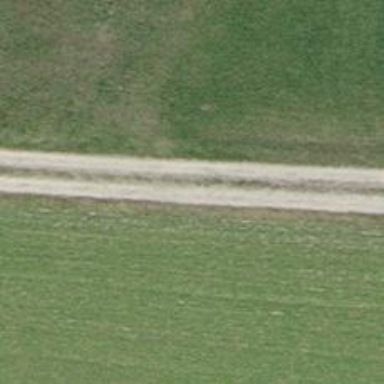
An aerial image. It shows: Track with grade 3 pebblestone surface.